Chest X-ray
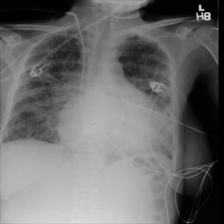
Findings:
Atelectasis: negative
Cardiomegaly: positive
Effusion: negative
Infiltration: positive
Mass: negative
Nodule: negative
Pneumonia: positive
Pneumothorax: negative
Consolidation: negative
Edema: positive
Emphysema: negative
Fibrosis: negative
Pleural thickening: negative
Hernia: negative